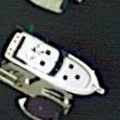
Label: Civil_yacht